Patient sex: M
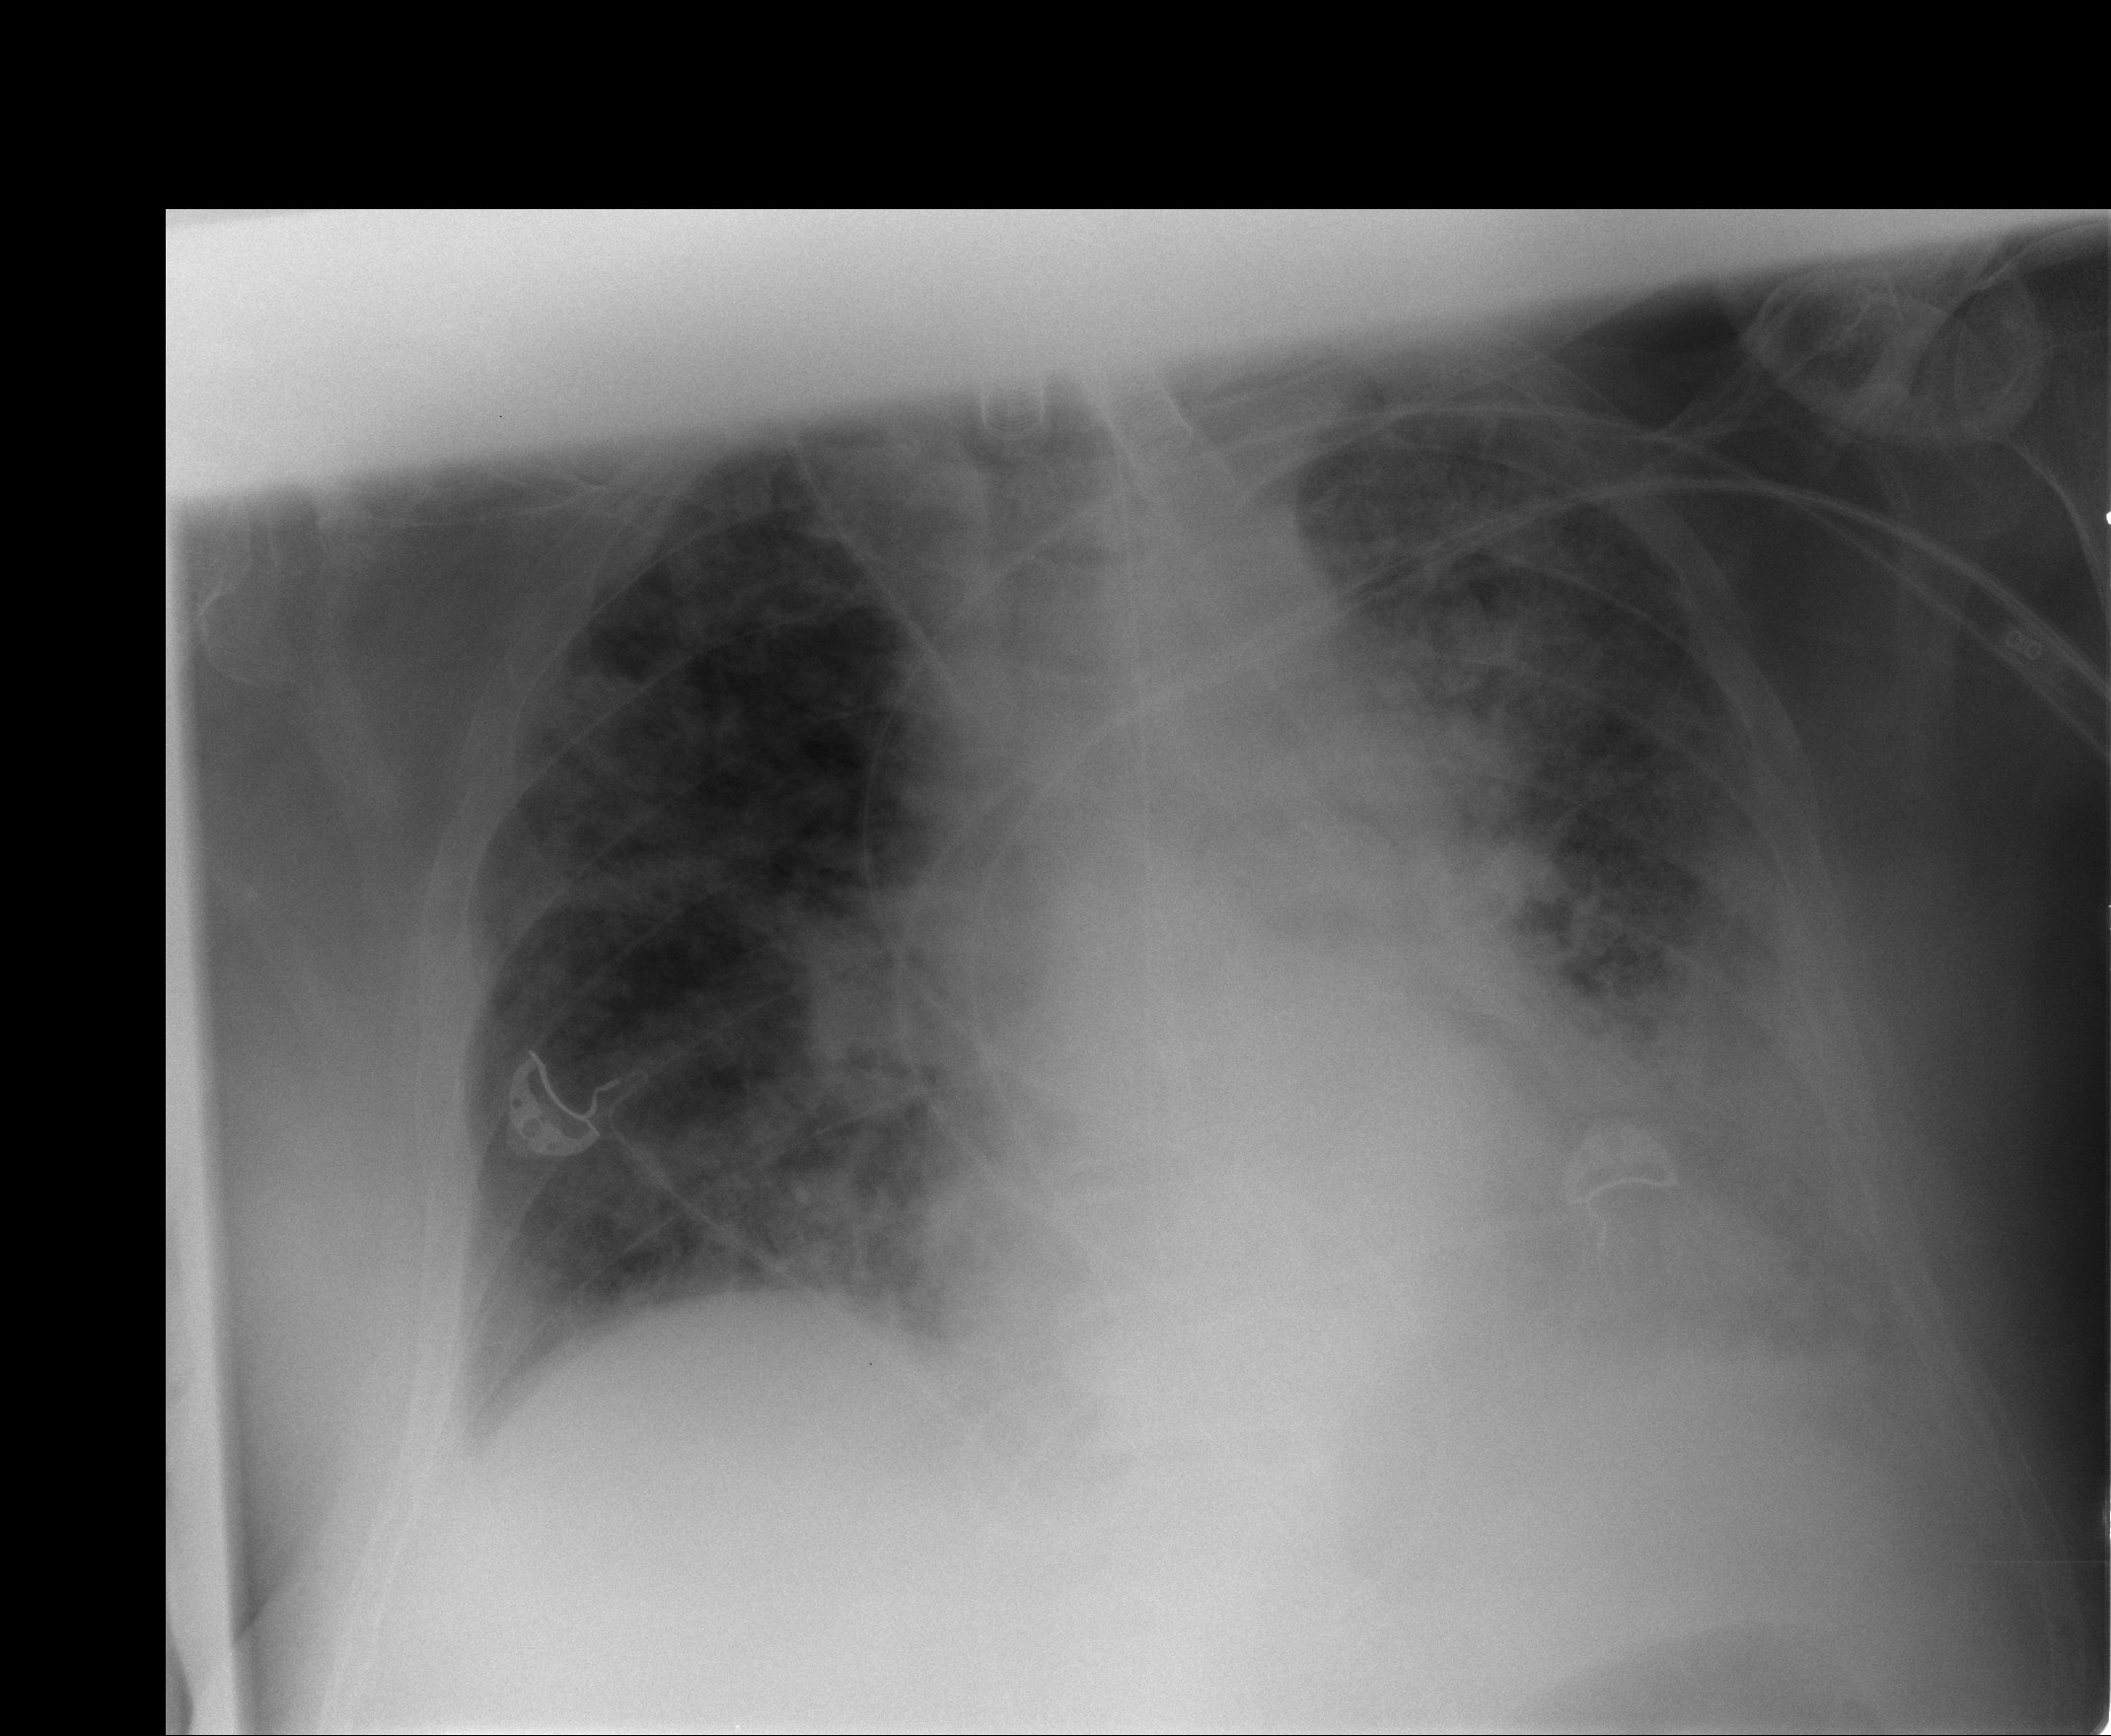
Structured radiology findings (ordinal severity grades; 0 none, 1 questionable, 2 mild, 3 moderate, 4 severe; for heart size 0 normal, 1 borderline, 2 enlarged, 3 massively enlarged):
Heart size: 0
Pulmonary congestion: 0
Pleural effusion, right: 1
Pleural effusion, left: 2
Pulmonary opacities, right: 2
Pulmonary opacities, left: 3
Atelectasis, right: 1
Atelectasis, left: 3